Question: I have a select query as,
'''
SELECT isnull(T1.TotalShows, 0) AS TotalShows, isnull(T1.ScreenCapacity, 0) AS ScreenCapacity, isnull(T1.ShowDate, 0) AS ShowDate, isnull(T2.TotalTicketsSold, 0) AS TotalTicketsSold, isnull(T2.Nett, 0) AS Nett
FROM (
SELECT COUNT(showtimeId) AS TotalShows, sum(sc.Capacity) AS ScreenCapacity, ShowDate
FROM Shows s
JOIN Screens sc ON sc.ScreenID = s.ScreenID
WHERE s.MovieID = 34
AND s.IsDeleted = 0
GROUP BY ShowDate
) AS T1
LEFT OUTER JOIN (
SELECT s.ShowDate, COUNT(ut.UserTicketID) AS TotalTicketsSold, SUM(ISNULL((Price + ConvinienceCharge - DiscountAmount) / (EntertainmentTax + BoxOfficeTax + 1), 0)) AS Nett
FROM Shows s
LEFT OUTER JOIN UserTickets ut ON s.ShowID = ut.ShowID
WHERE ut.ShowID IN (
SELECT ShowID
FROM Shows
WHERE MovieID = 34
AND IsDeleted = 0
GROUP BY ShowID
)
GROUP BY s.ShowDate
) AS T2 ON T1.ShowDate = T2.ShowDate
'''
This returns data as,

I want to aggregate data as
'''
SUM(totalShows),SUM(ScreenCapacity),MAX(ShowDate),SUM(TotalTicketsSold),SUM(Nett)
'''
But I want this only for first 7 rows as shown in above image. For more than 7 rows I want the aggregated data in the next row.
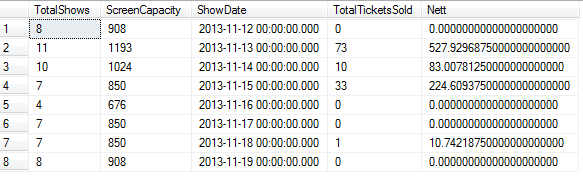
Answer: How about:
'''
GROUP BY DATEPART(YEAR, ShowDate), DATEPART(WEEK, ShowDate)
'''